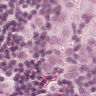
Metastatic tissue present: yes